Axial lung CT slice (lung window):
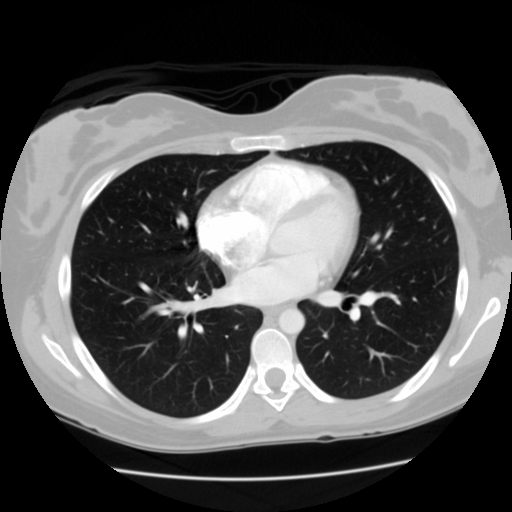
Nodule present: no